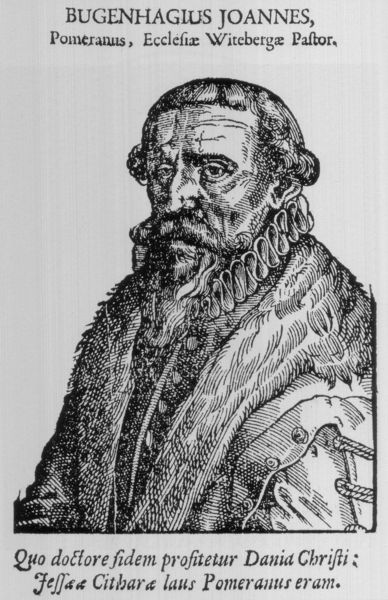
Titel: Bildnis des Johann Bugenhagen
Künstler: Tobias Stimmer
Institution: (Seriendruck)
Schlagwörter: mann, weiß, sitzen, frisur, grau, haar, mund, nase, schwarz, stirn, blick, alt, bart, hemd, schnurrbart, augen, falten, gesicht, johannes, kragen, pelz, spitze, bildnis, gilde, hals, portrait, porträt, kirche, geistlicher, haare, mantel, schnüre, adel, brustbild, locken, renaissance, schrift, graphik, knöpfe, druck, druckgraphik, stich, schwarzweiß, text, überschrift, krause, zunft, pelzkragen, pelzmantel, pfarrer, halbprofil, pastor, porträ, dürer, porträit, kupferstich, druch, doktor, tonsur, latein, lateinisch, reformation, seriendruck, schaube, ecclesia, detailreich, christur, kirchenmann, wittenberg, dreiviertelportrait, bugenhagen, bugenhagius, johannes bugenhagius, textjohannes, joannes burgenhagius, quo, joannes bugenhagius, pomeranus